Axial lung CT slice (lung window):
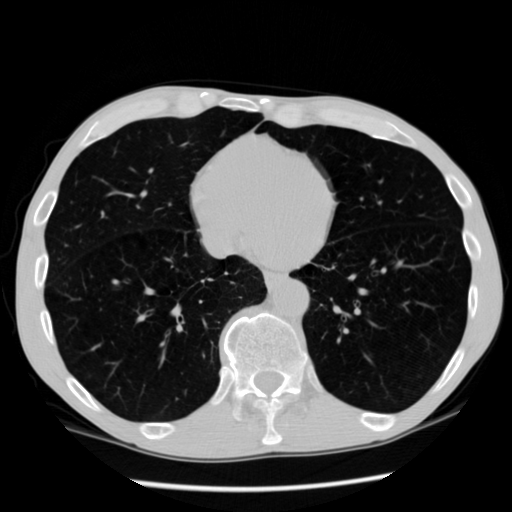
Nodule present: no